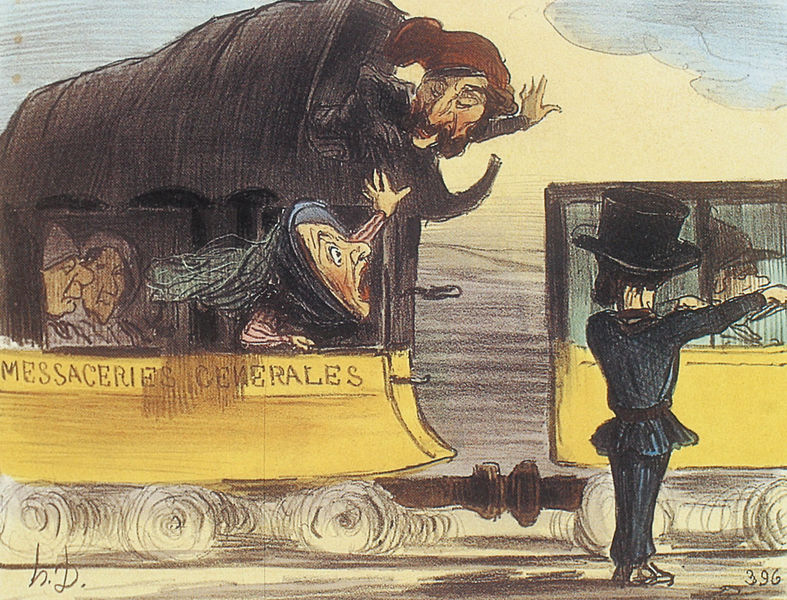
Titel: Gesichter der Eisenbahn. Schaffner, Schaffner... ich habe Ihr Transportunternehmen genommen, weil ich mich vor der Eisenbhan fürchte... Sie haben mein Vertrauen missbraucht... lassen Sie anhalten, ich will aussteigen
Künstler: Honoré Daumier
Institution: Wien, Graphische Sammlung Albertina
Schlagwörter: himmel, mann, wolken, gelb, fenster, frankreich, frau, hut, zeichnung, wolke, zylinder, mütze, alte, rauch, haare, räder, schnell, zug, farbe, wagen, angst, flattern, hat, men, people, red, white, window, women, karikatur, black, gold, old, woman, yellow, kohle, zeitschrift, cartoon, napoleon, daumier, cloud, clouds, man, sky, eisenbahn, peasant, richtung, roof, street, reisende, color, cap, sketch, schrei, bremsen, kasper, peasants, person, tram, schaffner, guard, blurry, train, abteil, fast, mustache, point, car, wheels, fright, vehicle, tracks, bus, elephant, scream, 2, trains, 20, conductor, screaming, cry, wrting, shout, fahrtwind, messaceries, generales, conduct, kupplun, messaceries generales, zugführer, bla k